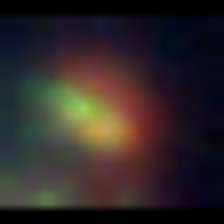
Taxon: NanoPlankton
Group: Other